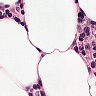
Metastatic tissue present: no